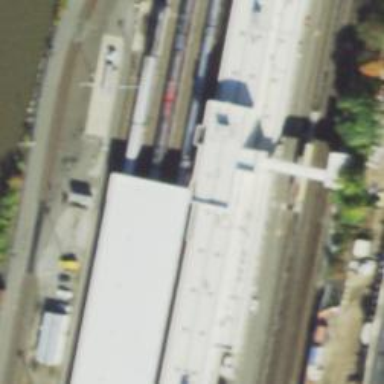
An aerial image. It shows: Rail yard with electrified rails. There is building passage tunnel.